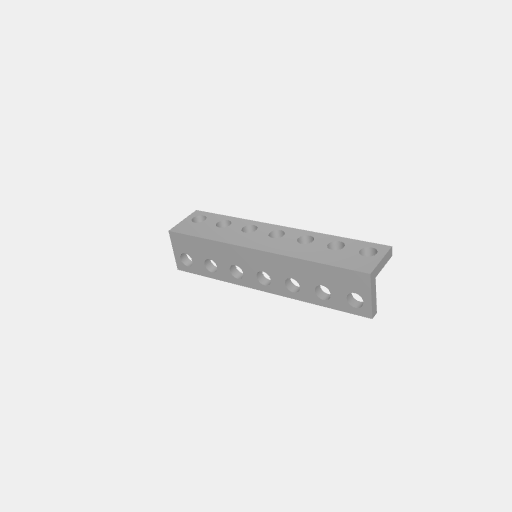
Part: LBeam7H